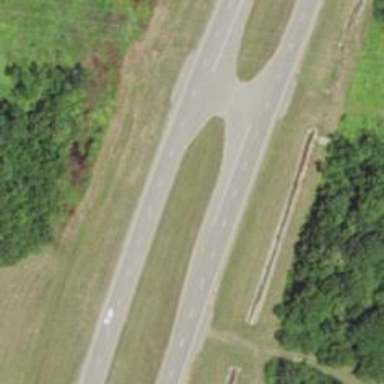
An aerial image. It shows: Dual carriageway trunk highway with asphalt surface. It is expressway.